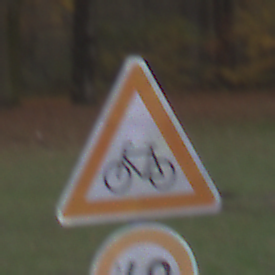
Verkehrszeichen: RadverkehrRechts
Zusatzzeichen unten: Geschwindigkeit40
Umgebung: Outdoor, Nature
Tageszeit: SunriseSunset
Wetter: PartlyCloudy
Licht: Natural
Jahreszeit: Autumn
Kontrast: LowContrast